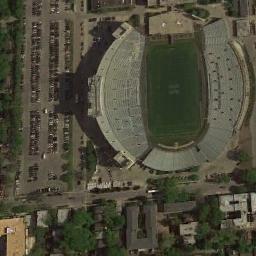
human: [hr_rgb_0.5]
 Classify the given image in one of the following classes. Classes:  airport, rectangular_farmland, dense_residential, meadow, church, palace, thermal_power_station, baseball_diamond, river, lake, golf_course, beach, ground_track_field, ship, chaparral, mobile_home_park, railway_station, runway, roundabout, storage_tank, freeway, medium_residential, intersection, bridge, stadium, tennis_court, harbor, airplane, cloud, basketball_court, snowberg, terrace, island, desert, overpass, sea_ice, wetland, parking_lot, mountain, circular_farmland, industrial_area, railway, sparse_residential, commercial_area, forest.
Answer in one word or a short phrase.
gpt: stadium